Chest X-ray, PA view. Patient: 44 years old, sex F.
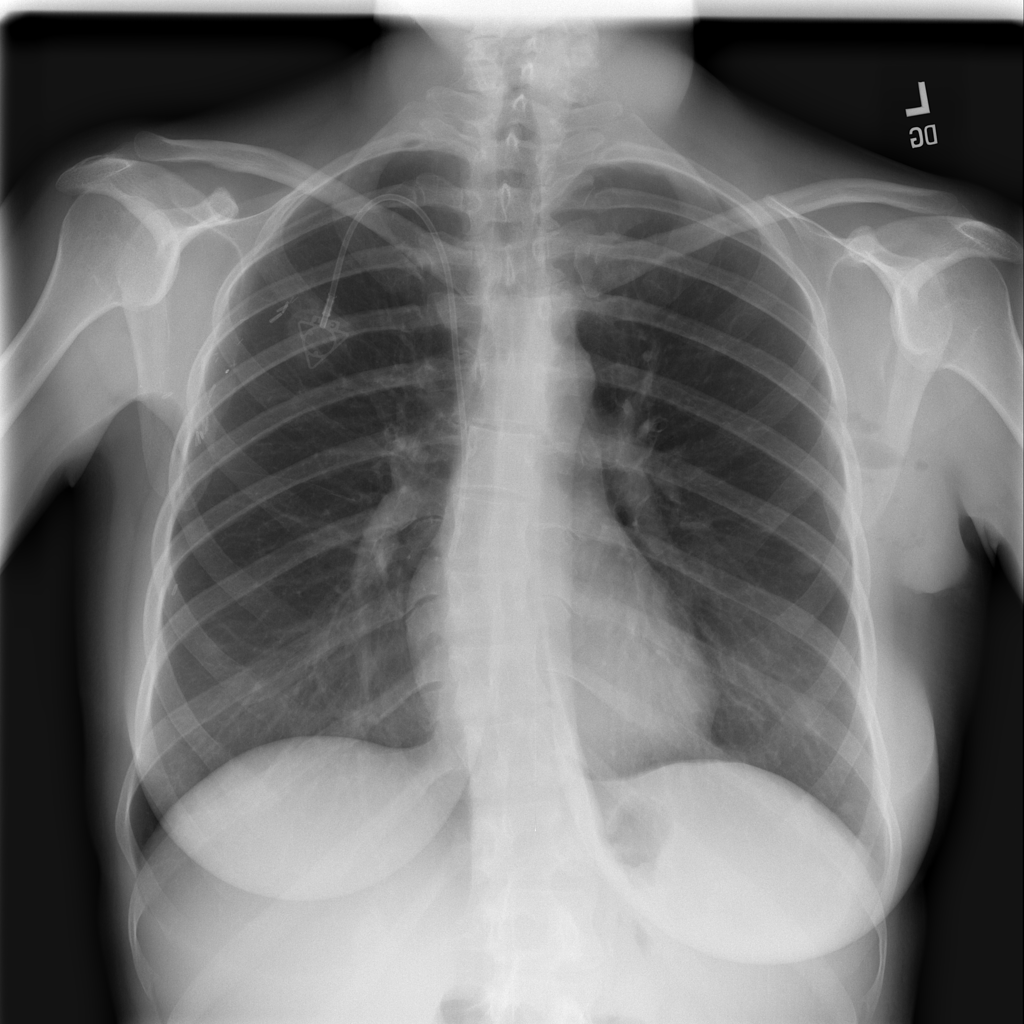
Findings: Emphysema